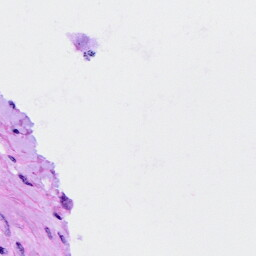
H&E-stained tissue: Ovarian